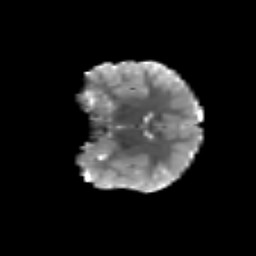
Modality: T2w
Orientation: coronal
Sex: male
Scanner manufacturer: siemens
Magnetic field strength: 3 T
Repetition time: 5 s
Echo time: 0.071 s